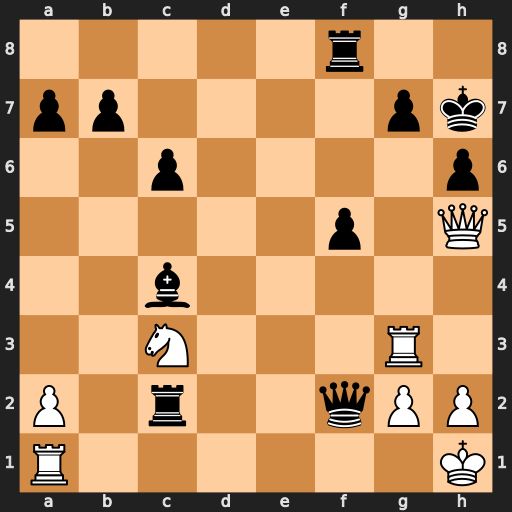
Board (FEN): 5r2/pp4pk/2p4p/5p1Q/2b5/2N3R1/P1r2qPP/R6K
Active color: w
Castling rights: -
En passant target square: -
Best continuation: Qg6+ Kh8 Qxg7#